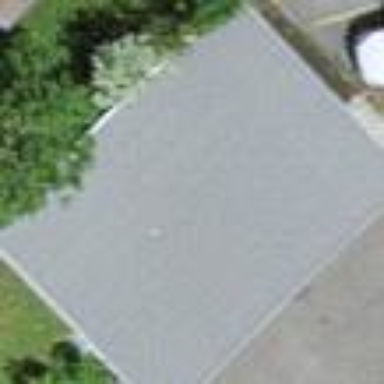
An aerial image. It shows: Garage.